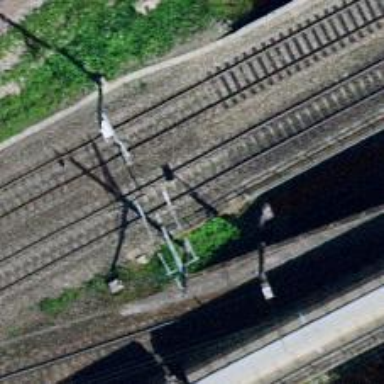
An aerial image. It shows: Bridge with electrified rail tracks and contact line.